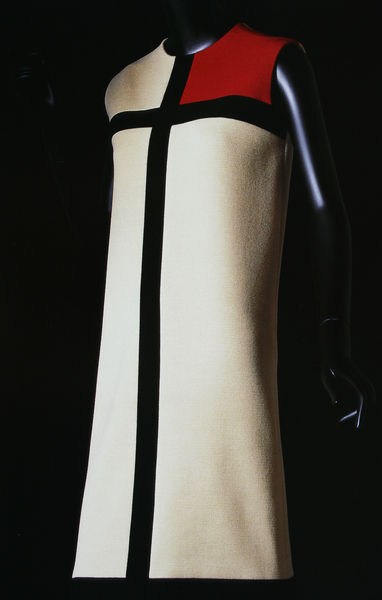
Titel: "Mondrian"-Kleid
Künstler: Yves Saint Laurent
Standort: Kyoto (Japan)
Institution: Kyoto Costume Institute
Schlagwörter: mann, weiß, frau, kleid, schwarz, rot, mode, muster, arme, band, ärmel, feld, kind, schulter, skulptur, japan, streng, foto, kreuz, symmetrisch, inspiriert, kunst, geometrisch, design, ärmellos, minikleid, paco, rabanne, rabbane, mondrian, schulterlos, armellos